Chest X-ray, PA view. Patient: 45 years old, sex M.
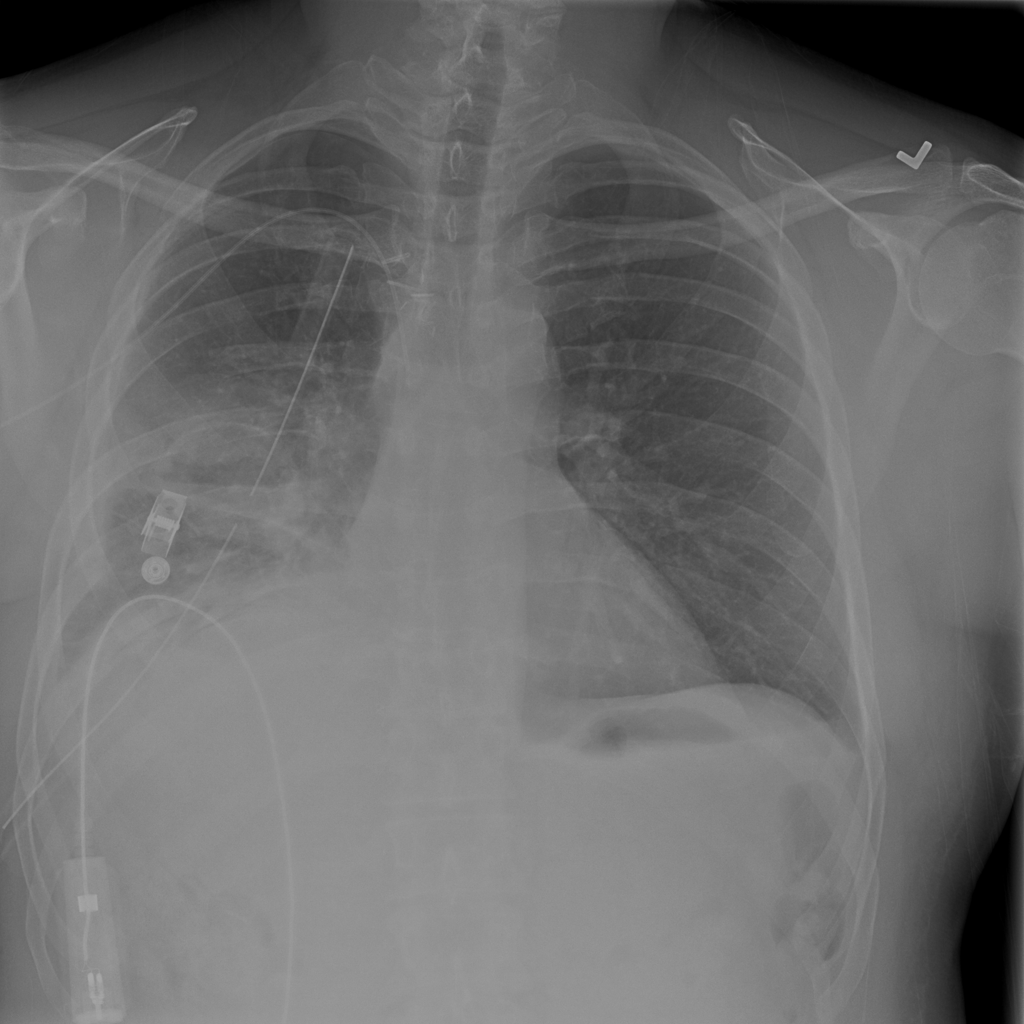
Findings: No Finding